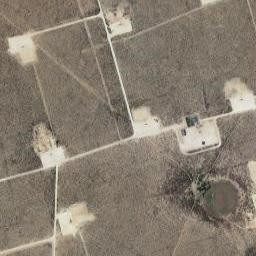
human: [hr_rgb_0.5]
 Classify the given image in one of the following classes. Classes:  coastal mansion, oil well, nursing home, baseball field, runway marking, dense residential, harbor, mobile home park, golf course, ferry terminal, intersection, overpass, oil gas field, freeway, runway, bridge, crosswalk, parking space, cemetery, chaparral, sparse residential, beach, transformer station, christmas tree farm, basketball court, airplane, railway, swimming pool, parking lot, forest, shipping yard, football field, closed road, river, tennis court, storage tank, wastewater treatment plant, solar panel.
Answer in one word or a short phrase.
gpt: oil gas field